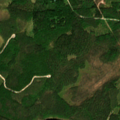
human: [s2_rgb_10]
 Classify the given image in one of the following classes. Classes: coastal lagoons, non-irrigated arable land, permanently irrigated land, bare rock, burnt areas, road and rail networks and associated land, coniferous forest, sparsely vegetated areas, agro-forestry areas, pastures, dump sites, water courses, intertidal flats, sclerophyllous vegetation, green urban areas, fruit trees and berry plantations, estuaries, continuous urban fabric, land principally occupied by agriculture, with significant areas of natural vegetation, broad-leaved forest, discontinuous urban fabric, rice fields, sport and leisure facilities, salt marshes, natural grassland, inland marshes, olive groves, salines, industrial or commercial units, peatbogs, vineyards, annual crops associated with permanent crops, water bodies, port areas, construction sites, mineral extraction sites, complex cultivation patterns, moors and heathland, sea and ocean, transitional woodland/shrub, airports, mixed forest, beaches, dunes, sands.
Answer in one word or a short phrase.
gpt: broad-leaved forest, coniferous forest, mixed forest, transitional woodland/shrub